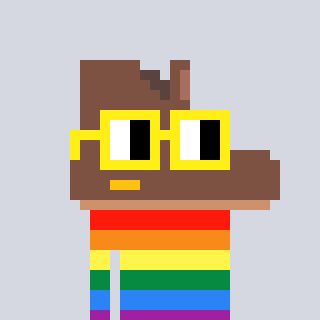
a pixel art character with square yellow glasses, a boot-shaped head and a grayscale-colored body on a cool background